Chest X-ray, PA view. Patient: 20 years old, sex F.
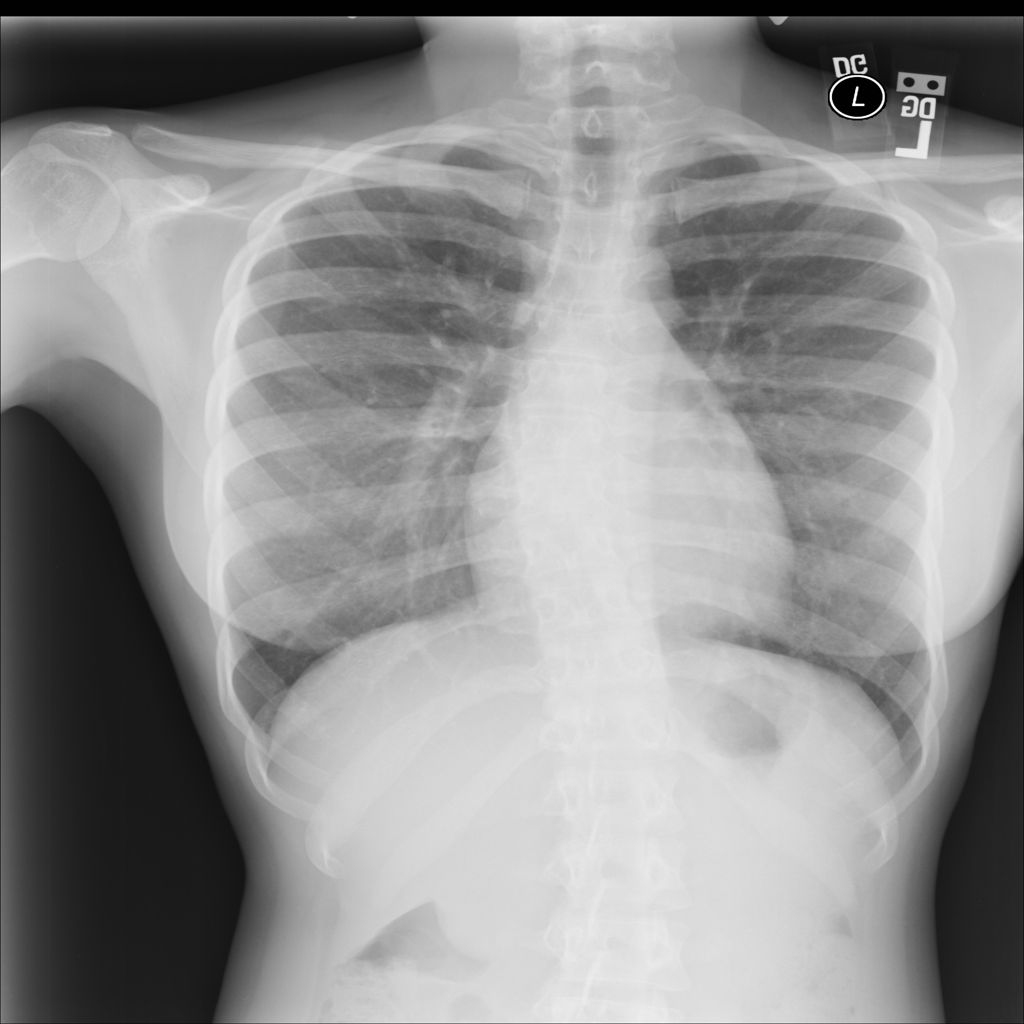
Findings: No Finding